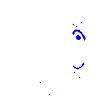
Particle: pion